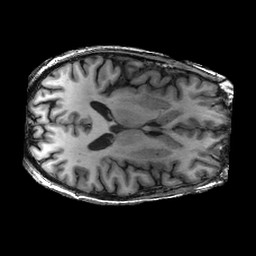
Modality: T1w
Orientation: axial
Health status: ill
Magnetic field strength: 3 T